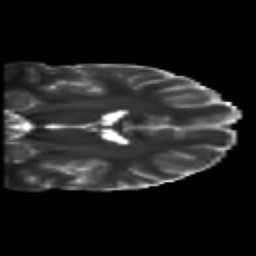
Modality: T2w
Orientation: coronal
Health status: healthy
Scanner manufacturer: siemens
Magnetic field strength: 3 T
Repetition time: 10 s
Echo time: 0.092 s